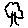
Label: tree